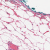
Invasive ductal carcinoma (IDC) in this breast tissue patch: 0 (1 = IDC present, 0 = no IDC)